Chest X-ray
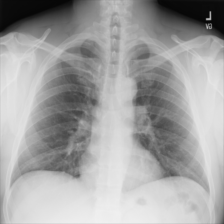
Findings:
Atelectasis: negative
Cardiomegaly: negative
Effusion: negative
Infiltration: negative
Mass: negative
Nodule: negative
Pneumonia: negative
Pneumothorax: negative
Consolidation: negative
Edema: negative
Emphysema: negative
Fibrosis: negative
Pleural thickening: negative
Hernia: negative